Question: I have an ActionBar in an app, and it has navigation tabs embedded in it (not TabHost!). By default the tabs show as dark grey, with a thin blue line under all the tabs, and a blue marker on the selected tab.
Which styles do I override to change those colours?

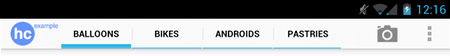
Answer: I have not changed the tabs themselves, but I would assume that you can do it with these styles from styles.xml...
'''
<style name="Widget.Holo.TabWidget" parent="Widget.TabWidget">
<item name="android:tabStripLeft">@null</item>
<item name="android:tabStripRight">@null</item>
<item name="android:tabStripEnabled">false</item>
<item name="android:divider">?android:attr/dividerVertical</item>
<item name="android:showDividers">middle</item>
<item name="android:dividerPadding">8dip</item>
<item name="android:measureWithLargestChild">true</item>
<item name="android:tabLayout">@android:layout/tab_indicator_holo</item>
</style>
'''
with tab_indicator_holo.xml
'''
<selector xmlns:android="http://schemas.android.com/apk/res/android">
<!-- Non focused states -->
<item android:state_focused="false" android:state_selected="false" android:state_pressed="false" android:drawable="@drawable/tab_unselected_holo" />
<item android:state_focused="false" android:state_selected="true" android:state_pressed="false" android:drawable="@drawable/tab_selected_holo" />
<!-- Focused states -->
<item android:state_focused="true" android:state_selected="false" android:state_pressed="false" android:drawable="@drawable/tab_unselected_focused_holo" />
<item android:state_focused="true" android:state_selected="true" android:state_pressed="false" android:drawable="@drawable/tab_selected_focused_holo" />
<!-- Pressed -->
<!-- Non focused states -->
<item android:state_focused="false" android:state_selected="false" android:state_pressed="true" android:drawable="@drawable/tab_unselected_pressed_holo" />
<item android:state_focused="false" android:state_selected="true" android:state_pressed="true" android:drawable="@drawable/tab_selected_pressed_holo" />
<!-- Focused states -->
<item android:state_focused="true" android:state_selected="false" android:state_pressed="true" android:drawable="@drawable/tab_unselected_pressed_focused_holo" />
<item android:state_focused="true" android:state_selected="true" android:state_pressed="true" android:drawable="@drawable/tab_selected_pressed_focused_holo" />
</selector>
'''
Or you may also try
'''
<style name="Widget.Holo.ActionBar.TabView" parent="Widget.ActionBar.TabView">
<item name="android:background">@drawable/tab_indicator_ab_holo</item>
<item name="android:paddingLeft">16dip</item>
<item name="android:paddingRight">16dip</item>
</style>
'''
and tab_indicator_ab_holo.xml
'''
<selector xmlns:android="http://schemas.android.com/apk/res/android">
<!-- Non focused states -->
<item android:state_focused="false" android:state_selected="false" android:state_pressed="false" android:drawable="@color/transparent" />
<item android:state_focused="false" android:state_selected="true" android:state_pressed="false" android:drawable="@drawable/tab_selected_holo" />
<!-- Focused states -->
<item android:state_focused="true" android:state_selected="false" android:state_pressed="false" android:drawable="@drawable/list_focused_holo" />
<item android:state_focused="true" android:state_selected="true" android:state_pressed="false" android:drawable="@drawable/tab_selected_focused_holo" />
<!-- Pressed -->
<!-- Non focused states -->
<item android:state_focused="false" android:state_selected="false" android:state_pressed="true" android:drawable="@drawable/list_pressed_holo_dark" />
<item android:state_focused="false" android:state_selected="true" android:state_pressed="true" android:drawable="@drawable/tab_selected_pressed_holo" />
<!-- Focused states -->
<item android:state_focused="true" android:state_selected="false" android:state_pressed="true" android:drawable="@drawable/tab_unselected_pressed_holo" />
<item android:state_focused="true" android:state_selected="true" android:state_pressed="true" android:drawable="@drawable/tab_selected_pressed_holo" />
</selector>
'''
Finally using the two png-9 drawables: 'tab_selected_holo' and 'tab_unselected_holo'. They look like the two thicker and thinner blue lines you are talking about.
Or do you mean the minitabs?
'''
<style name="Widget.ActionBar.TabView" parent="Widget">
<item name="android:gravity">center_horizontal</item>
<item name="android:background">@drawable/minitab_lt</item>
<item name="android:paddingLeft">4dip</item>
<item name="android:paddingRight">4dip</item>
</style>
'''
with in minitab_lt.xml
'''
<selector xmlns:android="http://schemas.android.com/apk/res/android">
<item android:state_pressed="true" android:state_selected="true"
android:drawable="@drawable/minitab_lt_press" />
<item android:state_selected="true"
android:drawable="@drawable/minitab_lt_selected" />
<item android:state_pressed="true"
android:drawable="@drawable/minitab_lt_unselected_press" />
<item android:drawable="@drawable/minitab_lt_unselected" />
</selector>
'''
If you need another definition just search for TabWidget in here: <URL>
Then as usual define your own style with all the required attributes and drawables...